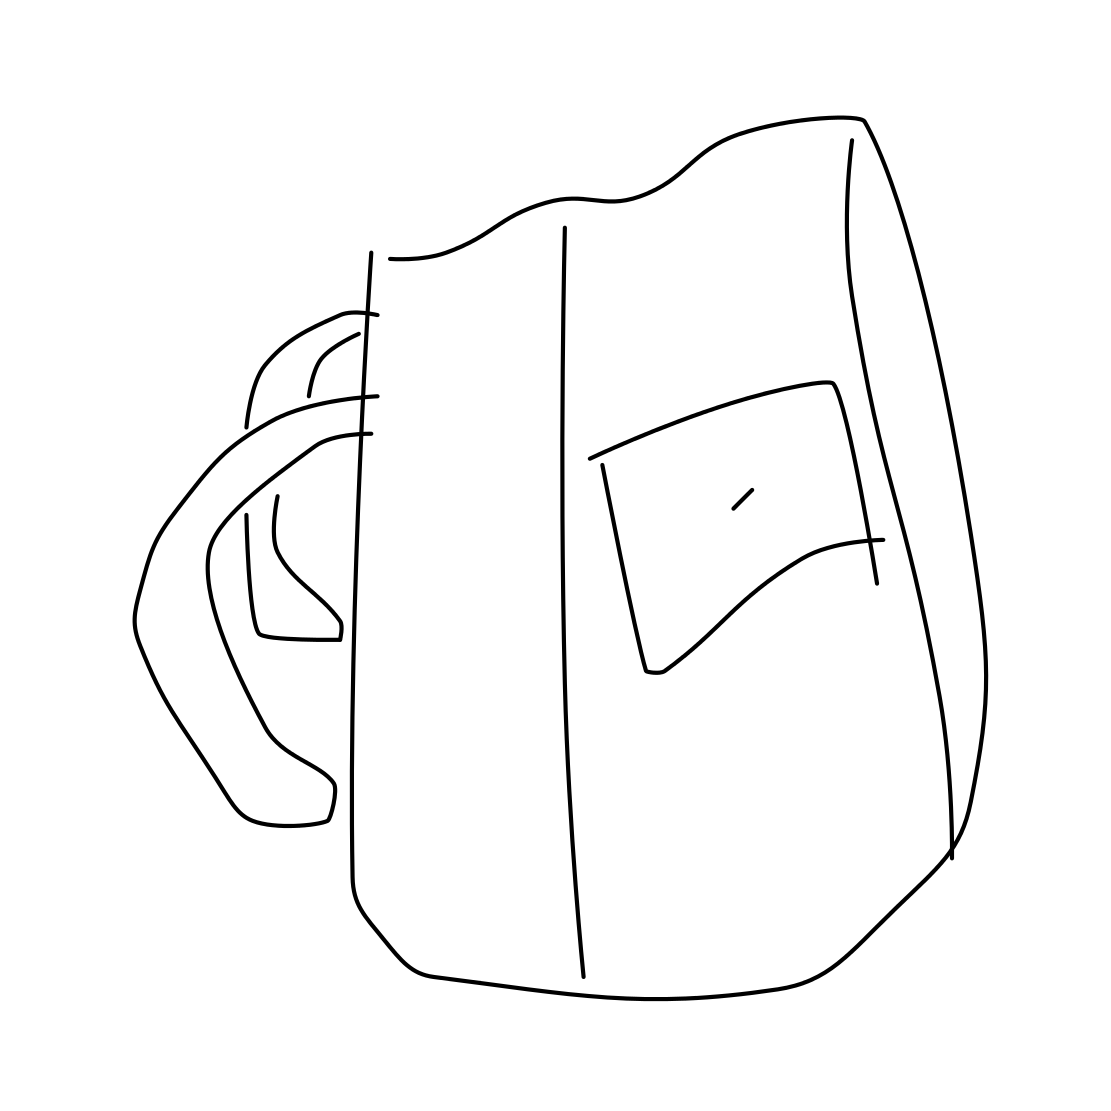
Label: backpack